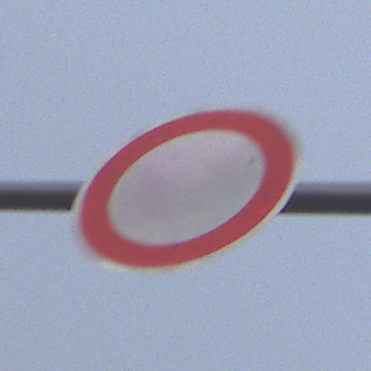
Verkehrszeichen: VerbotFahrzeugeAllerArt
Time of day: SunriseSunset
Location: Outdoor (Nature)
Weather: Overcast
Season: NotSpecified
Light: Natural